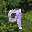
Label: 9